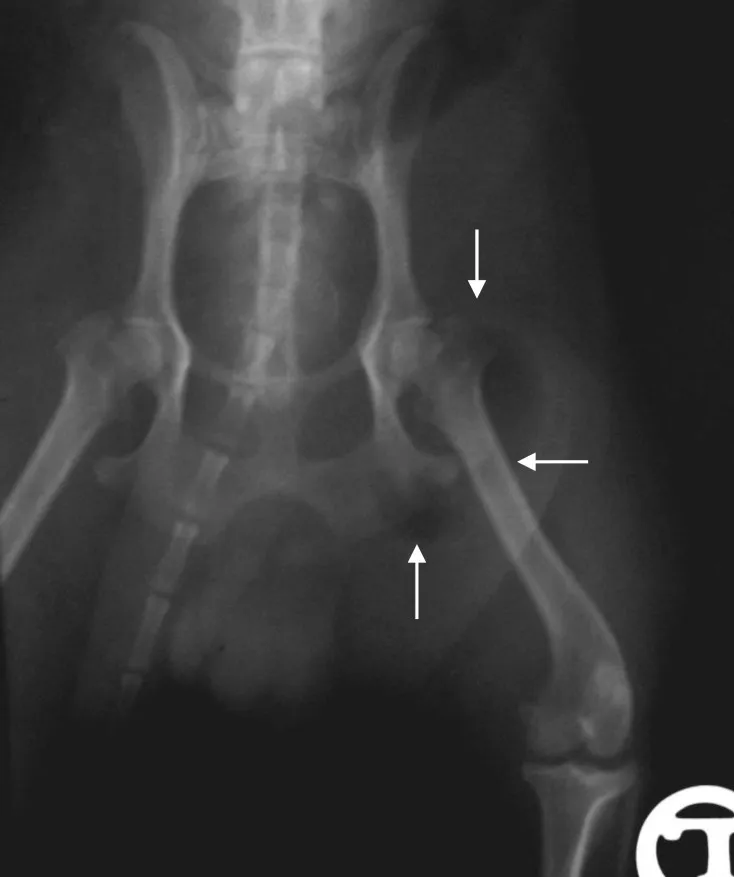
Plain ventrodorsal (VD) radiograph of caudal abdominal region; note that the radiolucent region is superimposed on femoral neck (arrows).
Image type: radiology (x_ray)